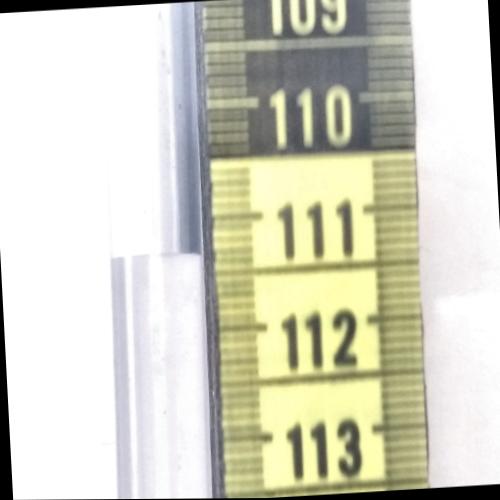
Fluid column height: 111.4 cm